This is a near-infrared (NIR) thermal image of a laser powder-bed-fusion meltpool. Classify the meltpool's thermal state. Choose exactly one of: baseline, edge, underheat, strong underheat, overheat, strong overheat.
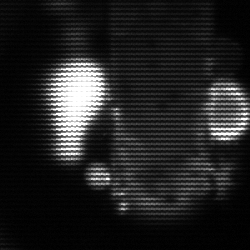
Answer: strong underheat